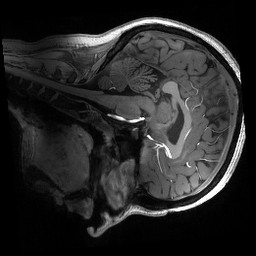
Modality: T1w
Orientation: sagittal
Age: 24
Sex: female
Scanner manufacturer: siemens
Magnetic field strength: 6.98 T
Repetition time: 2.53 s
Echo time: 0.00176 s